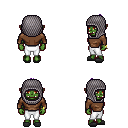
a pixel art fantasy rpg character, female body template, orc, green skin, brown long-sleeve shirt, white pants, purple short mohawk hairstyle, chain hood, bracelets, gray slippers, four views (front, back, left, right), 2x2 character sprite sheet, small pixel art, hard edges, no anti-aliasing